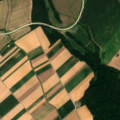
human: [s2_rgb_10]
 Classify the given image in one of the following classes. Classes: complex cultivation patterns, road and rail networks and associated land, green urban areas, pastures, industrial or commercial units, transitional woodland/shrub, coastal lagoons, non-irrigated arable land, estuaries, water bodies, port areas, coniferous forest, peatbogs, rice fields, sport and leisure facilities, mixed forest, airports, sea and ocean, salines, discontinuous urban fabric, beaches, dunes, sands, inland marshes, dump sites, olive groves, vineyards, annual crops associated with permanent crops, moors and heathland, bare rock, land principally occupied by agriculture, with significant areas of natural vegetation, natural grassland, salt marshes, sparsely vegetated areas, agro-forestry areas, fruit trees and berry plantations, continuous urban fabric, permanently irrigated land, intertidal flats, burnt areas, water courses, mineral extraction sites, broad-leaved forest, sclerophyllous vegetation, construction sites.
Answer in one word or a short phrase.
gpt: non-irrigated arable land, pastures, broad-leaved forest, coniferous forest